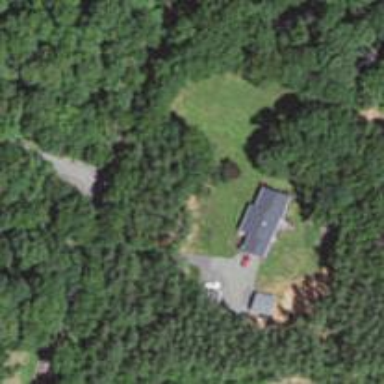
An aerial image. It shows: Driveway.